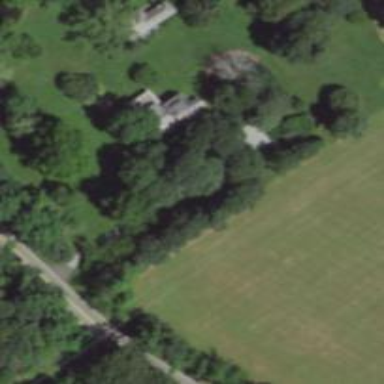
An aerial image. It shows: Driveway.